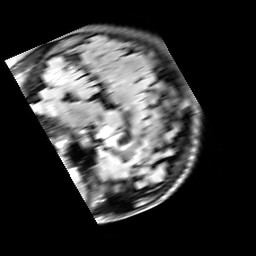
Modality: FLAIR
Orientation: sagittal
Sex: female
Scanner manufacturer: siemens
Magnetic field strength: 3 T
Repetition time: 10 s
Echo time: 0.09 s